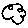
Label: cloud